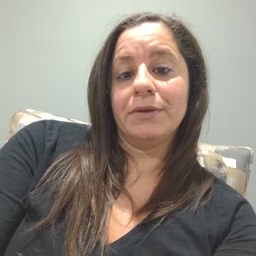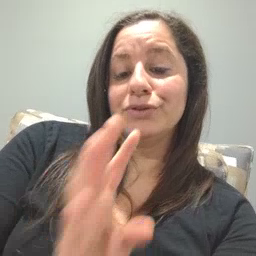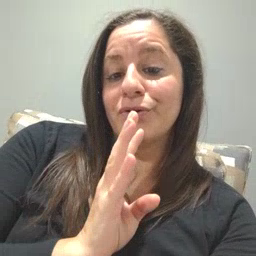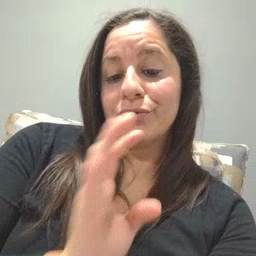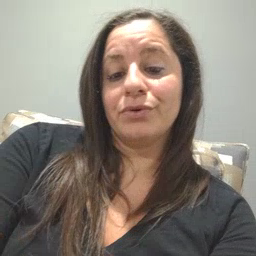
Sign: talk